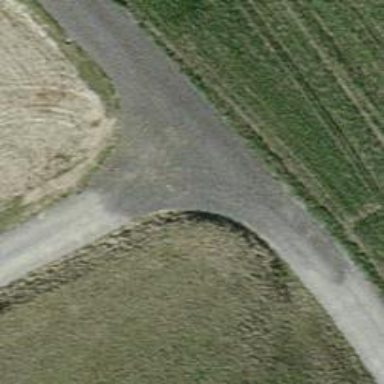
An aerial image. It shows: Track with pebblestone surface. The track type is grade2.